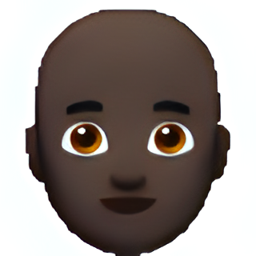
Name: man bald dark skin tone
Emoji: 👨🏿‍🦲
Group: People & Body
Sub-group: person